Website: macys
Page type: customer-info-address
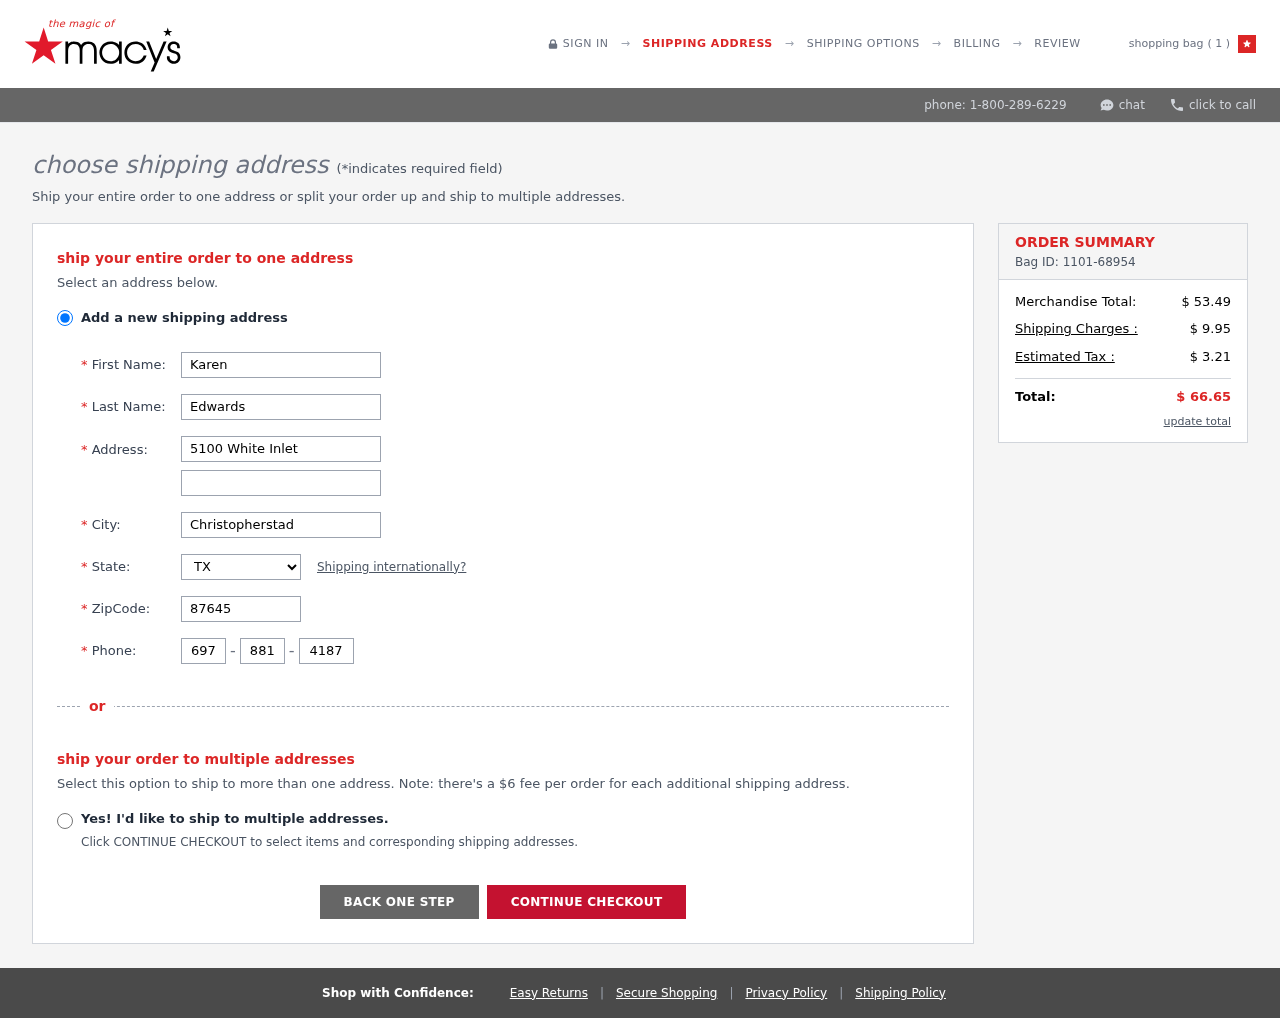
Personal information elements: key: PII_CITY
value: Christopherstad
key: PII_FIRSTNAME
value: Karen
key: PII_LASTNAME
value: Edwards
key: PII_PHONE_AREA
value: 697
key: PII_PHONE_PREFIX
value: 881
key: PII_PHONE_SUFFIX
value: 4187
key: PII_POSTCODE
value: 87645
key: PII_STATE_ABBR
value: TX
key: PII_STREET
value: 5100 White Inlet
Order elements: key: ORDER_NUM_ITEMS
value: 1
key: ORDER_ID
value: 1101-68954
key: ORDER_SUBTOTAL
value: $ 53.49
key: ORDER_SHIPPING_COST
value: $ 9.95
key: ORDER_TAX
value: $ 3.21
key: ORDER_TOTAL
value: $ 66.65